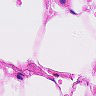
Metastatic tissue present: no